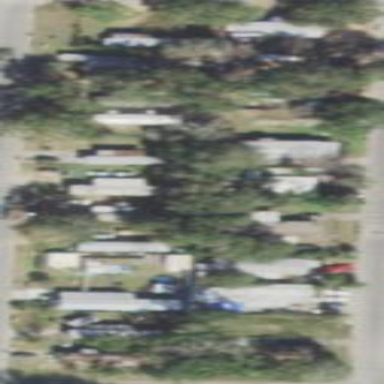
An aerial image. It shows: Residential area known as trailer park.